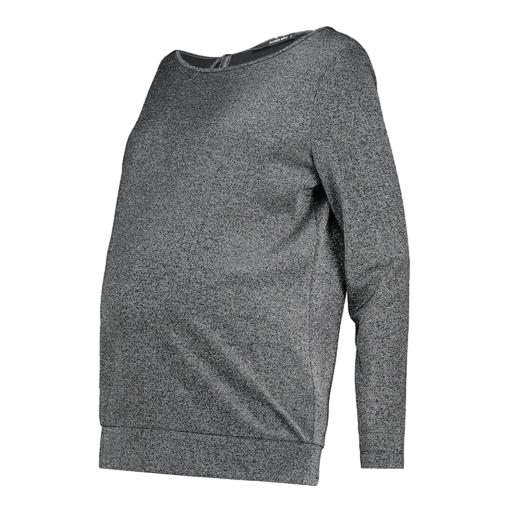
longer-sleeved and dark grey, l/s top, front l/s top, white background